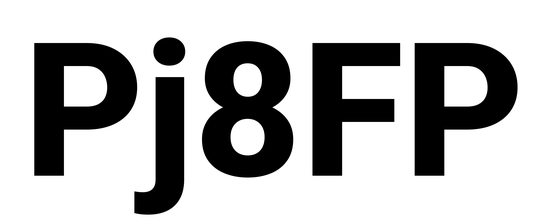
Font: Roboto_ExtraBold